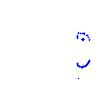
Particle: proton